Interaction volume radius: 5 \u00c5
Interaction volume height: 15 \u00c5
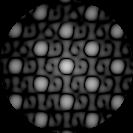
Disorder parameter: 0.0887